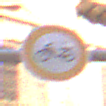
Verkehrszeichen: VerbotMofas
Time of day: MorningAfternoon
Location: Outdoor (Urban)
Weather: PartlyCloudy
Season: NotSpecified
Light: Natural